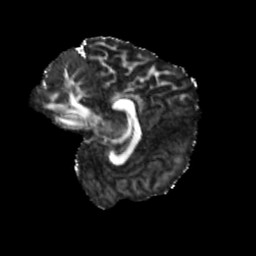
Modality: FA
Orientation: sagittal
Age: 23
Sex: female
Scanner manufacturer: siemens
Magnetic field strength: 3 T
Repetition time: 3.23 s
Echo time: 0.0892 s